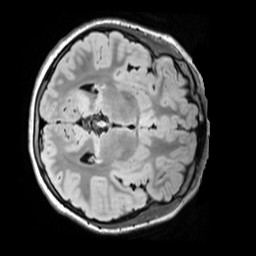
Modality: FLAIR
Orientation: axial
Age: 11
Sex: female
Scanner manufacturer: siemens
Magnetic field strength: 3 T
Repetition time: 5 s
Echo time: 0.388 s